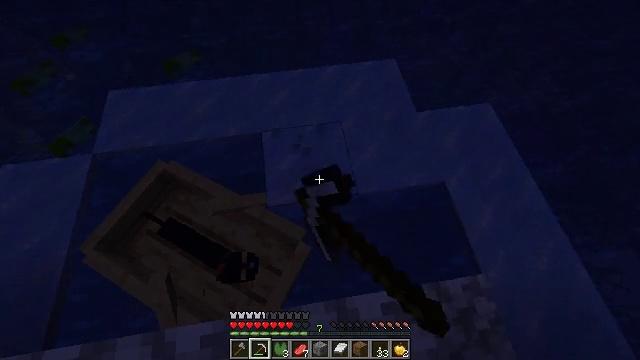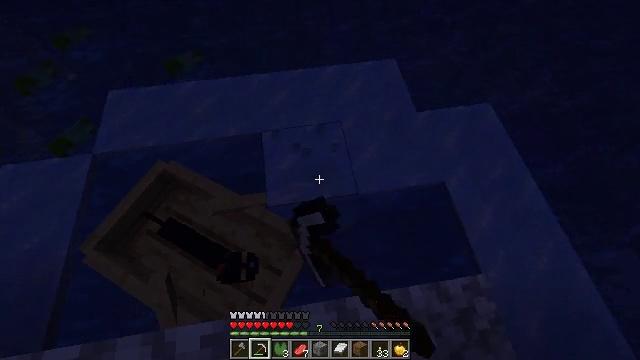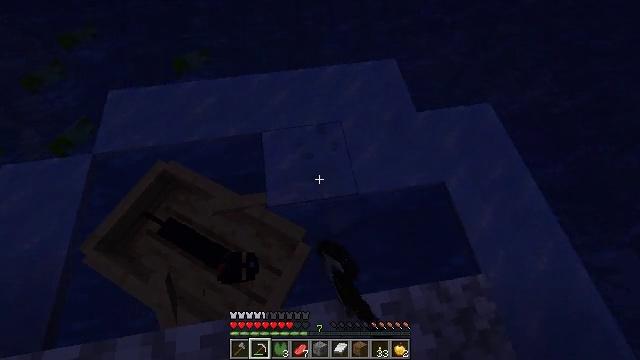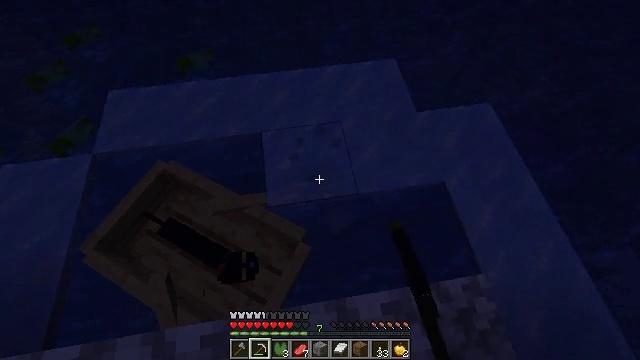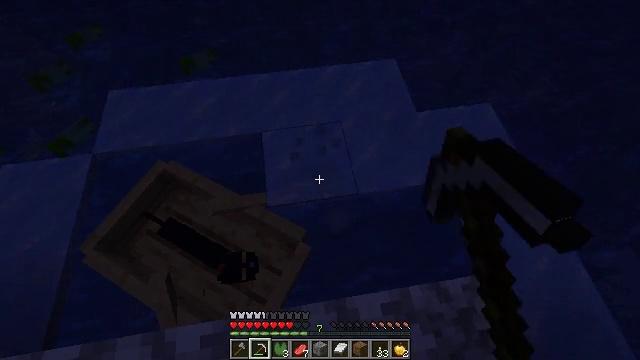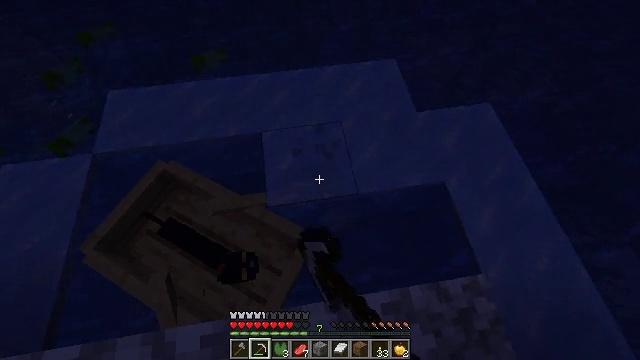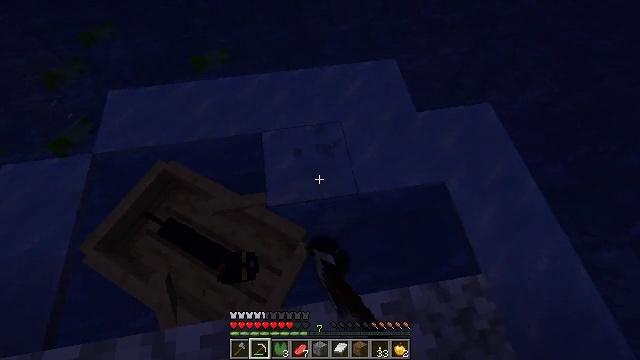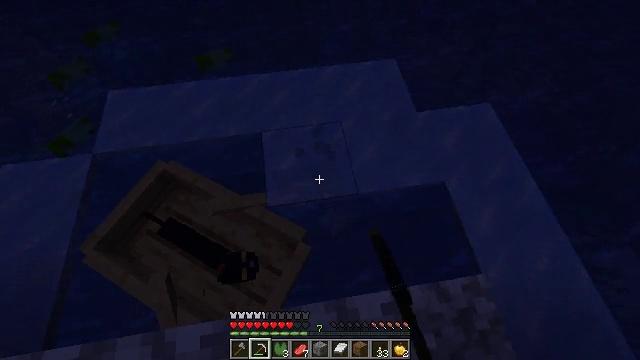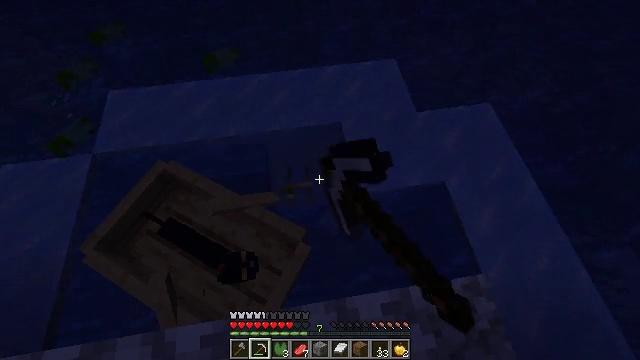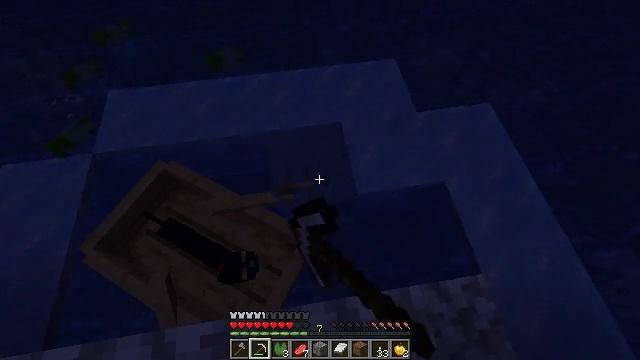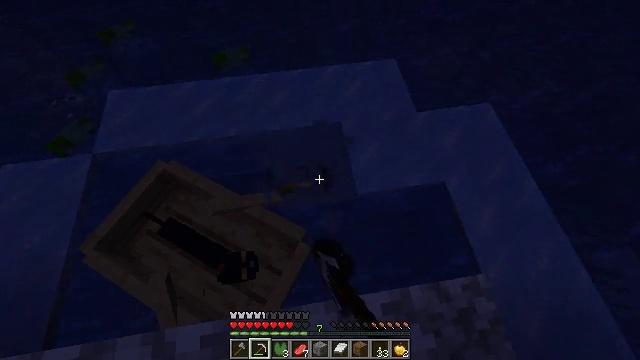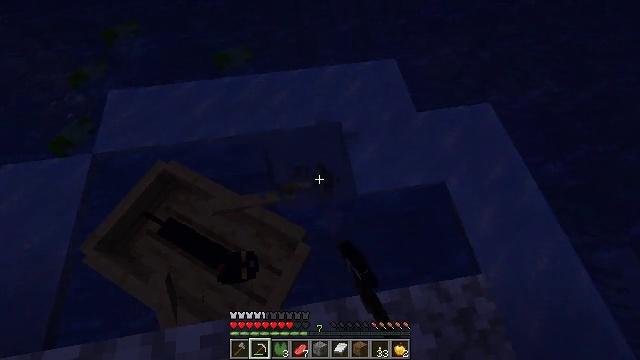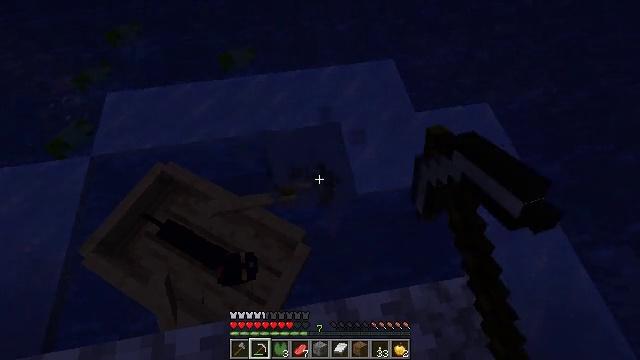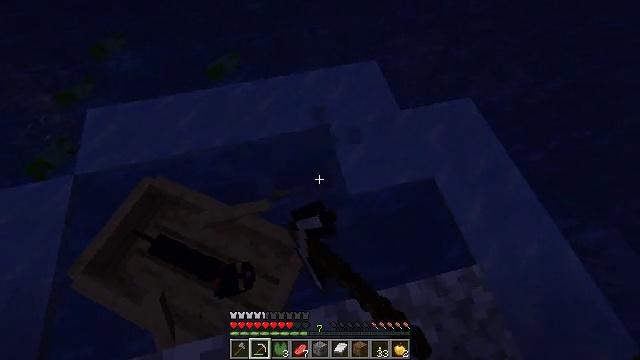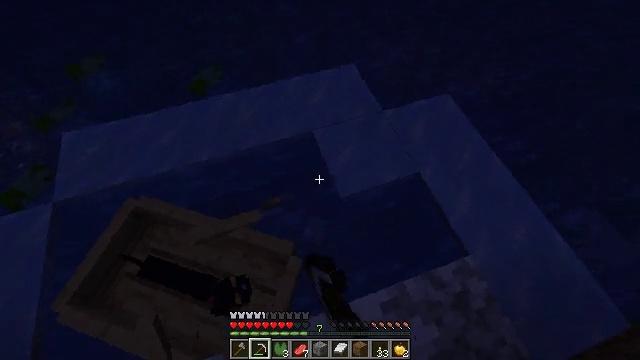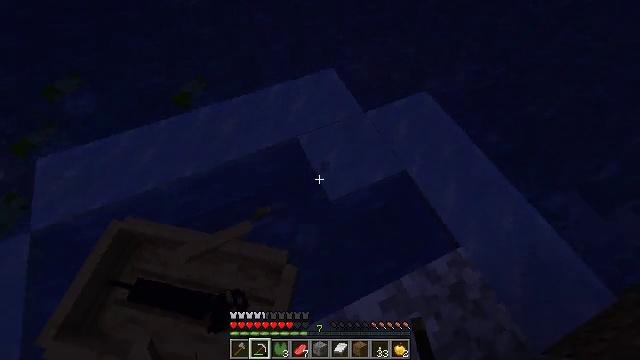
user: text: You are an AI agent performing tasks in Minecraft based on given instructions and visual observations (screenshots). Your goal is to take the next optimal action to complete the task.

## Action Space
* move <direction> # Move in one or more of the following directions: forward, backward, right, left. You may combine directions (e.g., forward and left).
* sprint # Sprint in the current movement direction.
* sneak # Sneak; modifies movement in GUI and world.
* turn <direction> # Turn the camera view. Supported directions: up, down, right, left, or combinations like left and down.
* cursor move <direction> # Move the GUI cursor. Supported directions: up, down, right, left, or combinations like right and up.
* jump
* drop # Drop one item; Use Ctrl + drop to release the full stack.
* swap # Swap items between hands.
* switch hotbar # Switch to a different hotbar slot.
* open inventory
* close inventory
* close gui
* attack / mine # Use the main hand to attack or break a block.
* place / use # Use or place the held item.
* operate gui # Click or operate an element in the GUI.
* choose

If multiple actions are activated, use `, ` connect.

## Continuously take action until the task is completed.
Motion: motion action
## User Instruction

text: Destroy the frosted ice to clear a path.
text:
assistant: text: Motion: attack / mine
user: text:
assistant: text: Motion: attack / mine
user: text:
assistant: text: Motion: attack / mine
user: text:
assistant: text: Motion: attack / mine
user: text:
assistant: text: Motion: attack / mine
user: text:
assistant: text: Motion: attack / mine
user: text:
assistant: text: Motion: attack / mine
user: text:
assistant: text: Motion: attack / mine
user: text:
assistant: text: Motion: attack / mine
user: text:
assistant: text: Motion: attack / mine
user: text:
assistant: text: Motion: attack / mine
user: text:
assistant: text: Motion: attack / mine
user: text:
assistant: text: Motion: turn right, attack / mine
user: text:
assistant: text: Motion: turn right and up, attack / mine
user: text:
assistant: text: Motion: turn right and up, attack / mine
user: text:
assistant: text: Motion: turn right and up, attack / mine
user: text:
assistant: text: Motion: attack / mine
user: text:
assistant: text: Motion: attack / mine
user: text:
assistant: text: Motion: attack / mine
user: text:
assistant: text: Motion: turn right, attack / mine
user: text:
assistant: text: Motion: attack / mine
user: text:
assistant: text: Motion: attack / mine
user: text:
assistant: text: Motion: attack / mine
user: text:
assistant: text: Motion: attack / mine
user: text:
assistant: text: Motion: attack / mine
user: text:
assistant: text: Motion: attack / mine
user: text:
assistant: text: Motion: attack / mine
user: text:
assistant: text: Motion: attack / mine
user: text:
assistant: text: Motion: attack / mine
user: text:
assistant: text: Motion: attack / mine